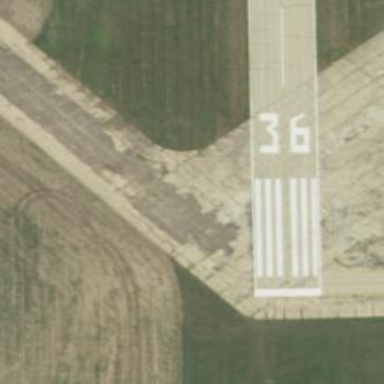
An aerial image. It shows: Service road that used to be taxiway for historic airport.